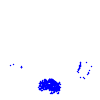
Particle: electron